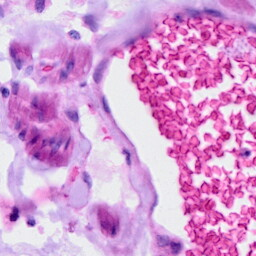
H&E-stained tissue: Ovarian